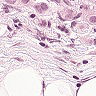
Metastatic tissue present: yes